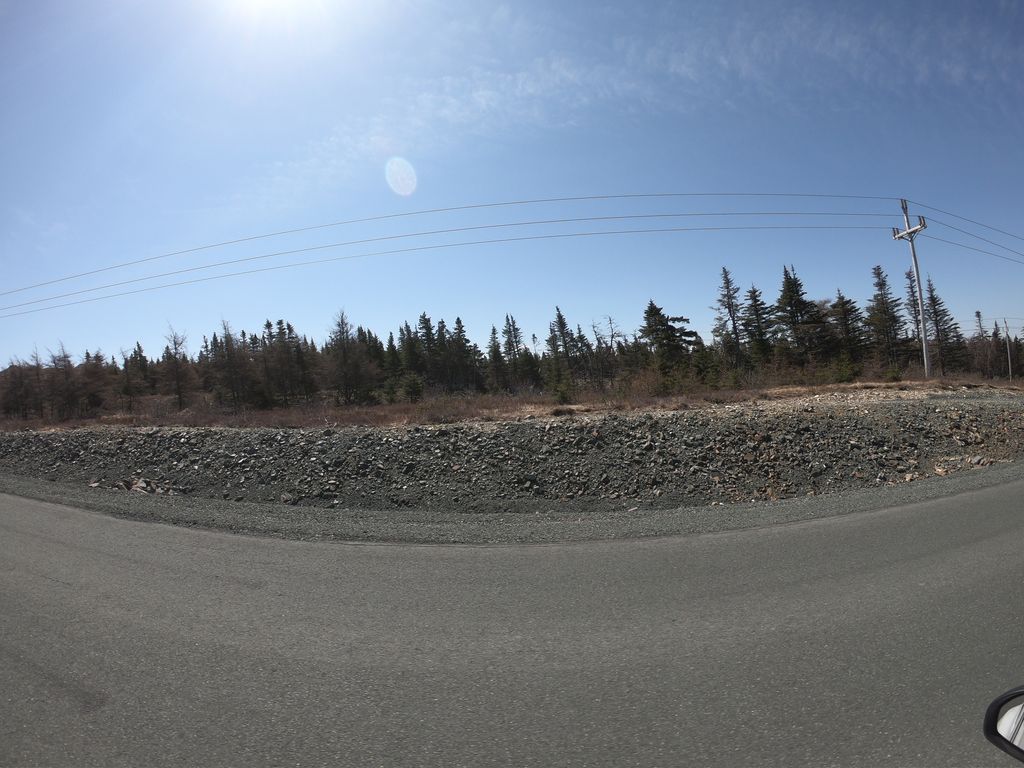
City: st_johns